Question: When I try to install Visual Studio 11 on Windows 7, and start it; I receive the following error. See the picture below:

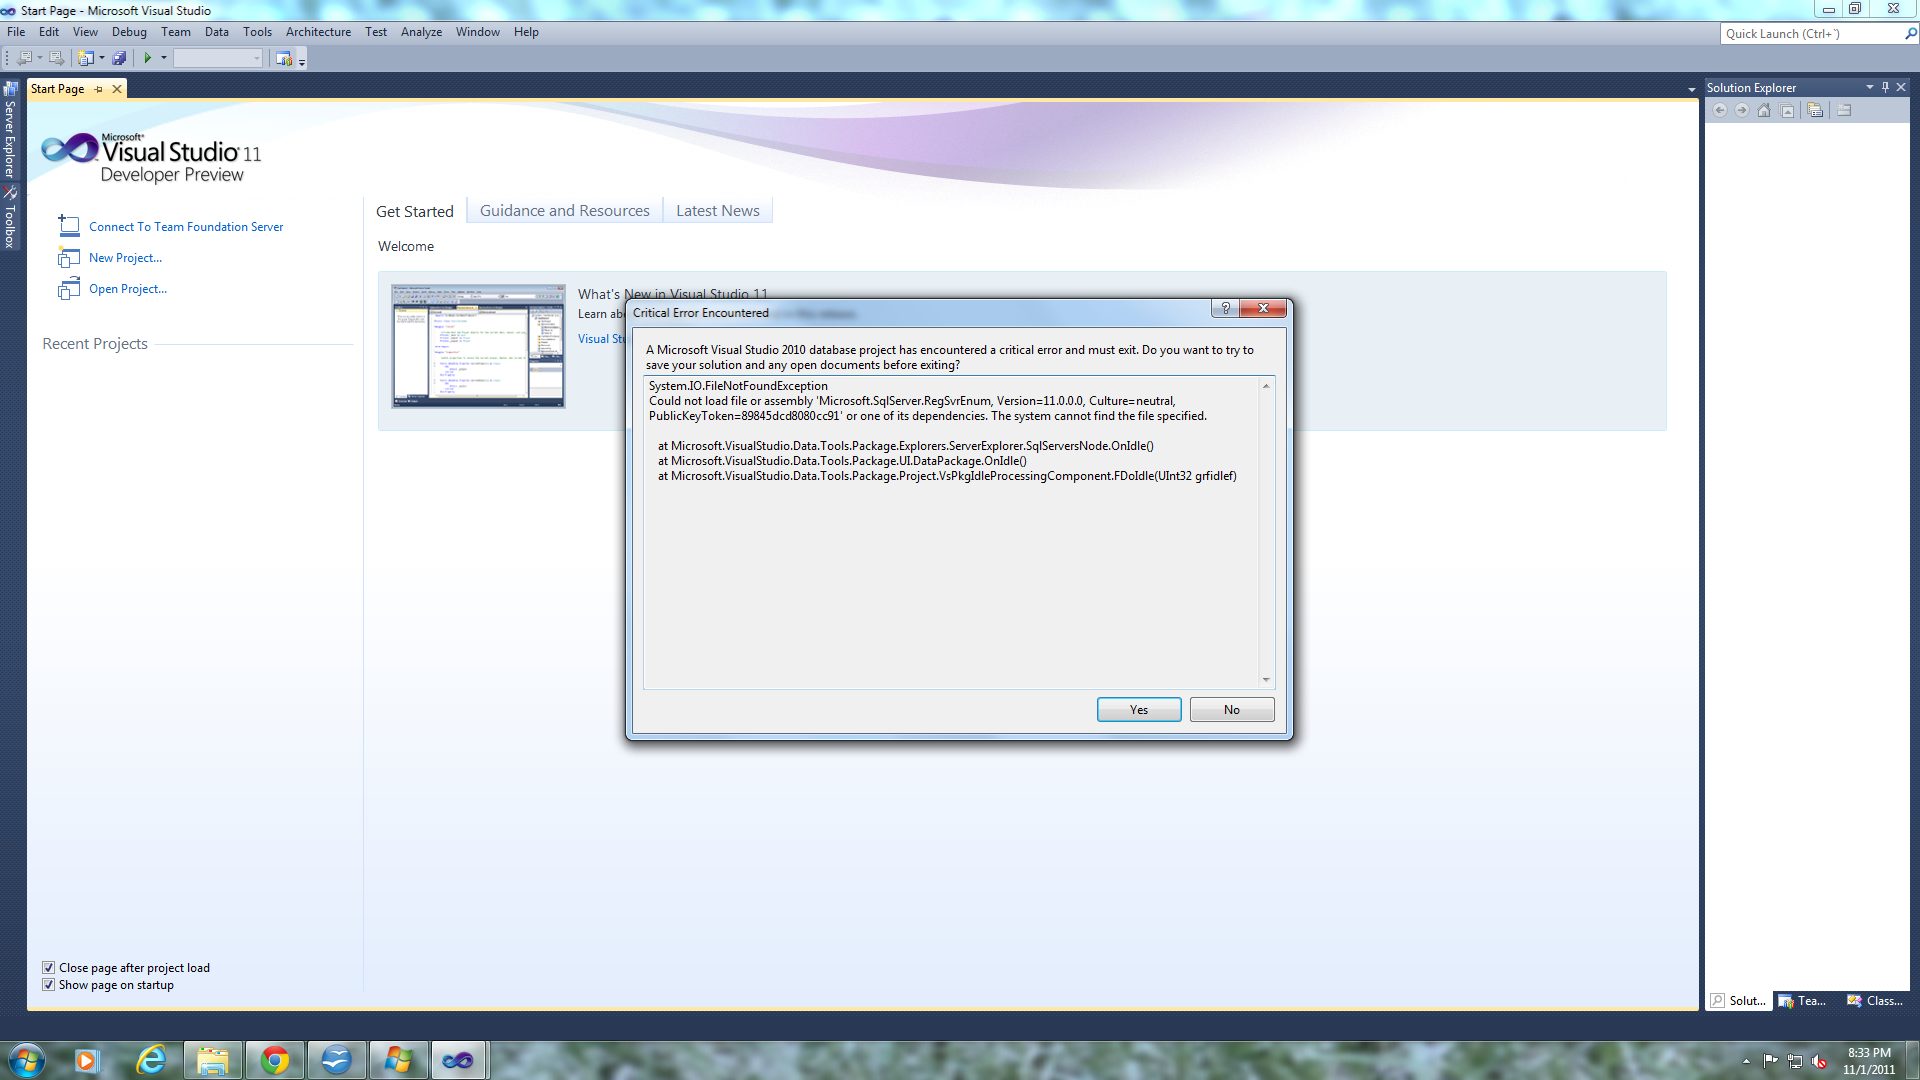
Answer: Based on the error message, you could try reinstalling <URL>, then run the Visual Studio installer again.